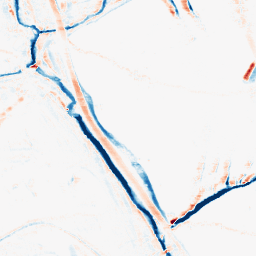
Category: morphological
Decomposition family: morphological_rect
Decomposition parameters: operation: average
width: 10
height: 5
Upsampling method: sinc_hamming
Upsampling parameters: scale: 2
kernel_size: 4
Upsampling scale: 2